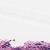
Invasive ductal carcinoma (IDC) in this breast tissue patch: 1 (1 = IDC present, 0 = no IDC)